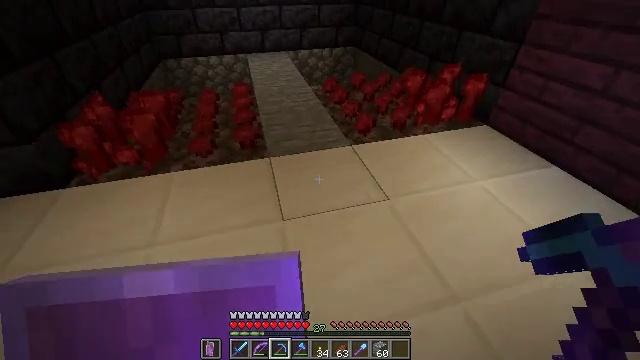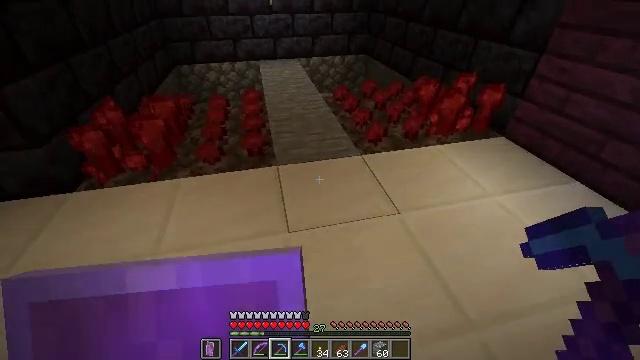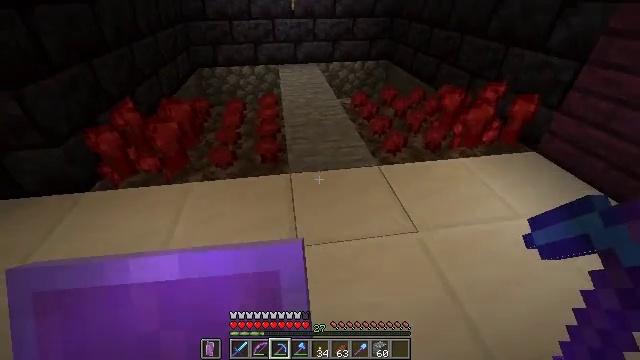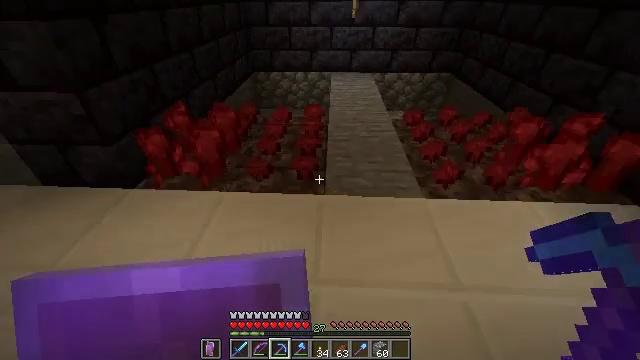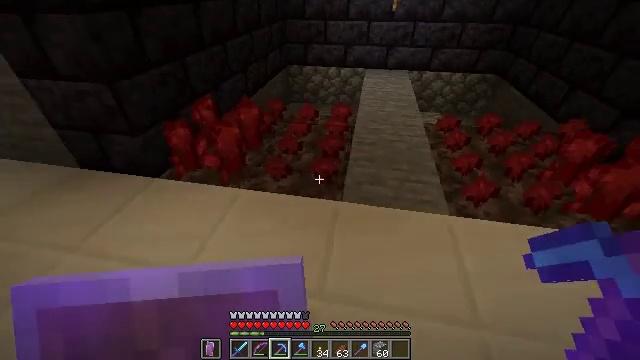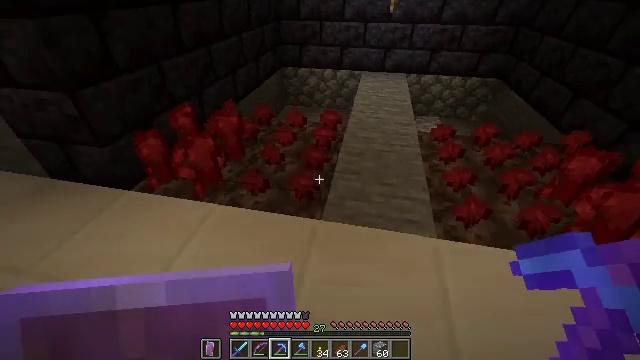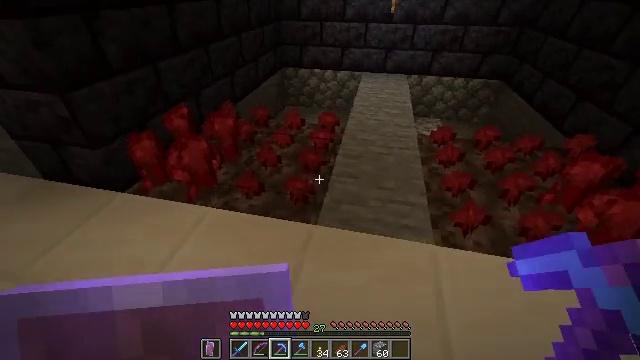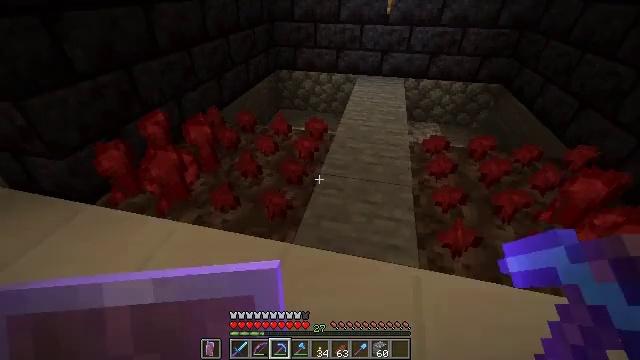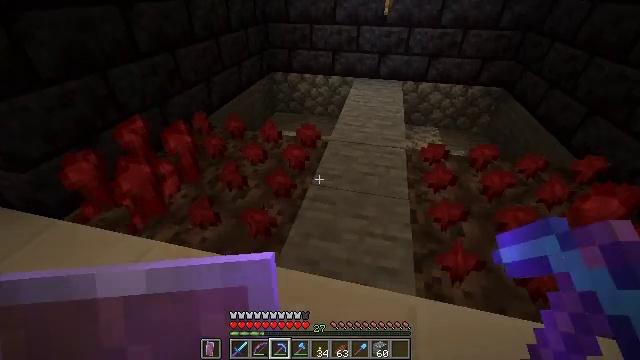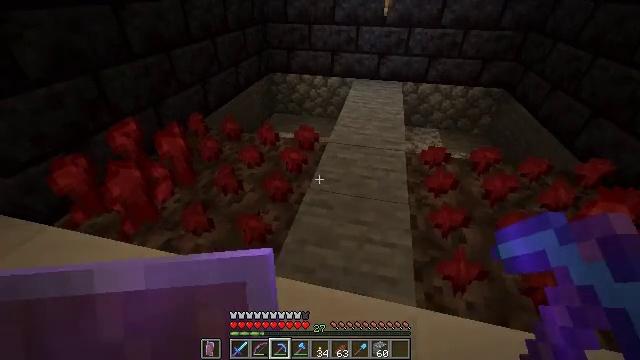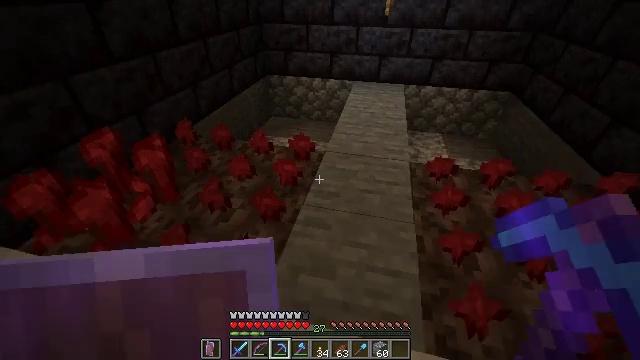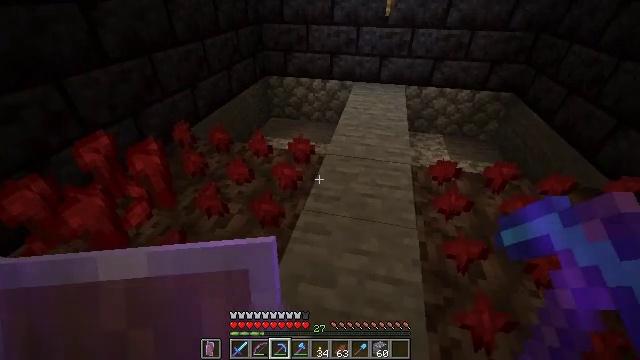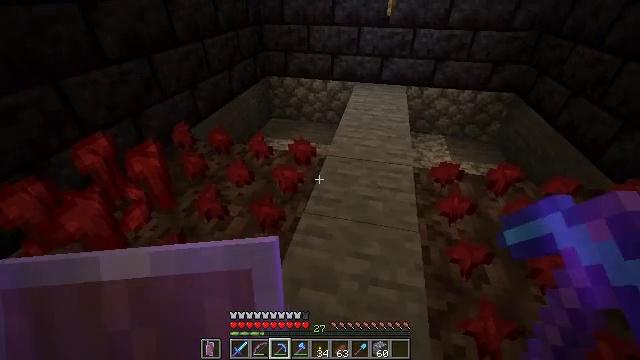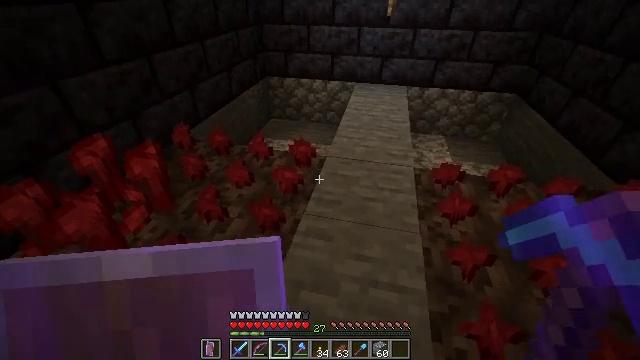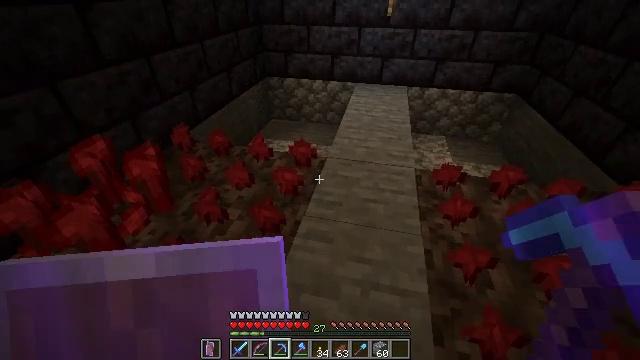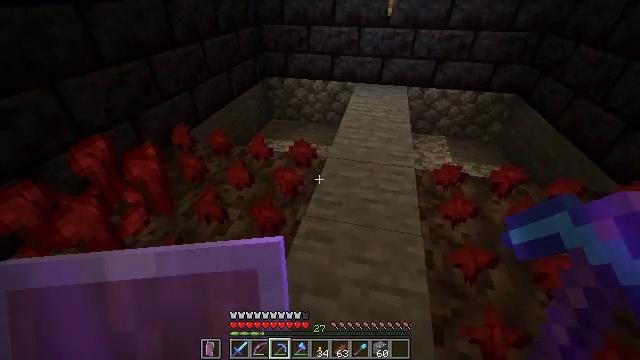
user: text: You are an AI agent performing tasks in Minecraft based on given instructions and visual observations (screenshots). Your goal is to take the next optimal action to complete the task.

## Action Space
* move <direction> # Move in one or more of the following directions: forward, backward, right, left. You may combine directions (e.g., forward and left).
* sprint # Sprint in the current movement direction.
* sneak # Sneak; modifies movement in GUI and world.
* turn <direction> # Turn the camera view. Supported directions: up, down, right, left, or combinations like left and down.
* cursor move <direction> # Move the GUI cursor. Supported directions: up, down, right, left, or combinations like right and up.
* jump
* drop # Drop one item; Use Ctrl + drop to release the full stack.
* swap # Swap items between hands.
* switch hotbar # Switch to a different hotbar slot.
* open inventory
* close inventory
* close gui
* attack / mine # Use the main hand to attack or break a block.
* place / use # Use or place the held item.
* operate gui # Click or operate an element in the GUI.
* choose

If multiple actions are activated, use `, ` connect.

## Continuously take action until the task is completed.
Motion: motion action
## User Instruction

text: Break fully grown nether wart.
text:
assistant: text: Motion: move forward, turn left and up
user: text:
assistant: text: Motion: move forward, turn left
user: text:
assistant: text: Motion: move forward and move right, turn left and up
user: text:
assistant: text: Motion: move forward and move right, turn left and down
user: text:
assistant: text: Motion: move forward and move right
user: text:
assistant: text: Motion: move forward and move right
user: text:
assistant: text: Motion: move forward
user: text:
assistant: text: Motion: move forward
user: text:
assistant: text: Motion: move forward
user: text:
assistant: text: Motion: no_op
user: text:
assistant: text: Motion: no_op
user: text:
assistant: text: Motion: no_op
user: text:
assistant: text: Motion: no_op
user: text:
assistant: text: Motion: no_op
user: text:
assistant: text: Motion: no_op
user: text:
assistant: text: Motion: no_op
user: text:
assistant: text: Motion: no_op
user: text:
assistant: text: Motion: no_op
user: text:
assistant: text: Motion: move back and move left
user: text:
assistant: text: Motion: move back and move left, turn right
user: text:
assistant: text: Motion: move back and move left, turn right
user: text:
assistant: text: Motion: move back
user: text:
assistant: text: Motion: move back
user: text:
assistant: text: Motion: move back
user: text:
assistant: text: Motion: move back
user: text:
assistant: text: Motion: move back
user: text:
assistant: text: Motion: move back
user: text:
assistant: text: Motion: move back
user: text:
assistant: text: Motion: move back and move left
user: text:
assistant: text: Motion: move back and move left, turn right and up